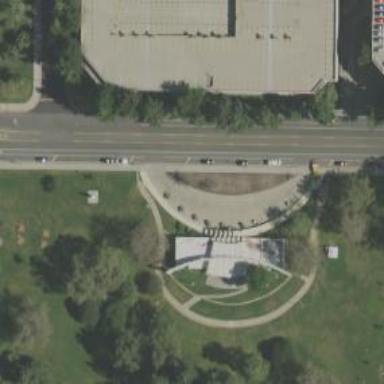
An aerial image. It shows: Historic memorial.